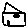
Label: house